Question: I have a table for category, posts and a M2M table category_post. Here's their schema
'''
CREATE TABLE IF NOT EXISTS 'posts' (
'id' mediumint(8) unsigned NOT NULL AUTO_INCREMENT,
'title' char(255) COLLATE utf8_unicode_ci NOT NULL,
'img_url' char(255) CHARACTER SET latin1 NOT NULL,
'content' text COLLATE utf8_unicode_ci NOT NULL,
'pub_date' int(10) unsigned NOT NULL,
PRIMARY KEY ('id'),
KEY 'pub_date' ('pub_date')
) ENGINE=InnoDB DEFAULT CHARSET=utf8 COLLATE=utf8_unicode_ci AUTO_INCREMENT=42166 ;
-- --------------------------------------------------------
CREATE TABLE IF NOT EXISTS 'category' (
'c_id' tinyint(3) unsigned NOT NULL AUTO_INCREMENT,
'c_name' char(255) CHARACTER SET latin1 NOT NULL,
'c_slug' varchar(255) COLLATE utf8_unicode_ci NOT NULL,
'c_active' tinyint(1) NOT NULL,
PRIMARY KEY ('c_id'),
KEY 'c_slug' ('c_slug')
) ENGINE=InnoDB DEFAULT CHARSET=utf8 COLLATE=utf8_unicode_ci COMMENT='List of Categories' AUTO_INCREMENT=47 ;
-- --------------------------------------------------------
CREATE TABLE IF NOT EXISTS 'category_post' (
'cp_id' mediumint(8) unsigned NOT NULL AUTO_INCREMENT,
'category_id' tinyint(3) unsigned NOT NULL,
'post_id' mediumint(8) unsigned NOT NULL,
PRIMARY KEY ('cp_id'),
KEY 'category_id' ('category_id'),
KEY 'post_id' ('post_id')
) ENGINE=InnoDB DEFAULT CHARSET=utf8 COLLATE=utf8_unicode_ci AUTO_INCREMENT=60909 ;
'''
Here's a sample query. Usually takes about 0.60 seconds and under load as high as 3 seconds.
'''
SELECT *
FROM posts p
INNER JOIN category_post cp ON p.id = cp.post_id
WHERE cp.category_id IN ( 10, 11, 12, 13, 15, 19, 33, 37, 46 )
GROUP BY id
ORDER BY pub_date DESC
LIMIT 25690 , 10
'''

I've been reading many references and SO posts and a bit confused about how to go about it. I'd appreciate any nod in the right direction!
I have found that if I don't include "ORDER BY pub_date DESC" the query executes in a fraction of the time. But pub_date is an index. I read somewhere that mysql will only use one index per query. Is that why it's slow?
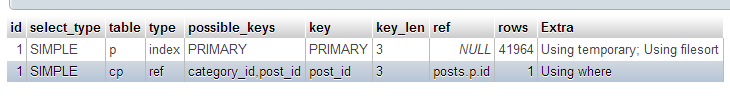
Answer: The solution was to perform late row lookups. <URL>. Cut down execution time from 600ms to just 90ms
Here's the updated query:
'''
SELECT p.*
FROM (
SELECT id
FROM posts temp
INNER JOIN category_post cp ON temp.id = cp.post_id
WHERE cp.category_id IN ( 10, 11, 12, 13, 15, 19, 33, 37, 46 )
GROUP BY id
ORDER BY pub_date ASC
LIMIT 25690 , 10
) id_array
JOIN posts p ON p.id = id_array.id
ORDER BY p.pub_date ASC
'''
Thank you everyone for your suggestions :)